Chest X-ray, PA view. Patient: 16 years old, sex M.
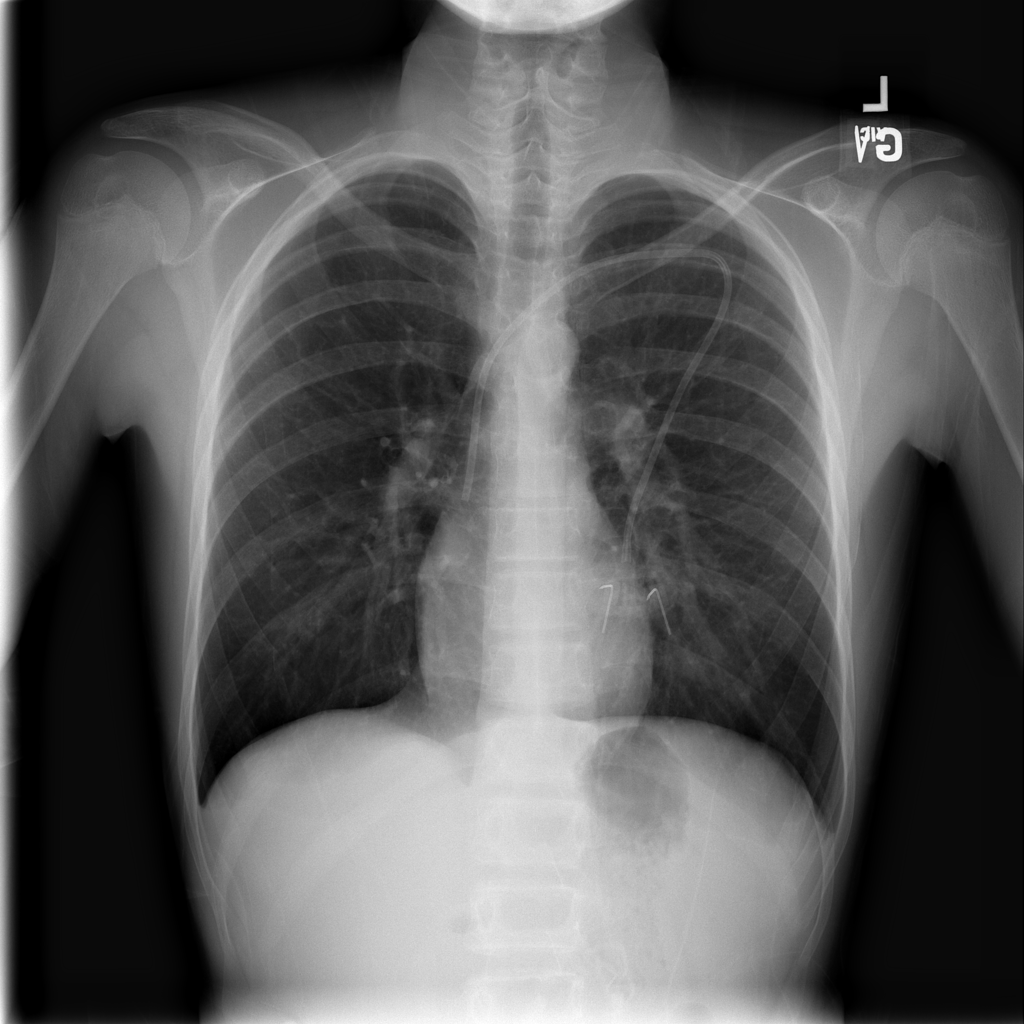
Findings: No Finding